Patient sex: F
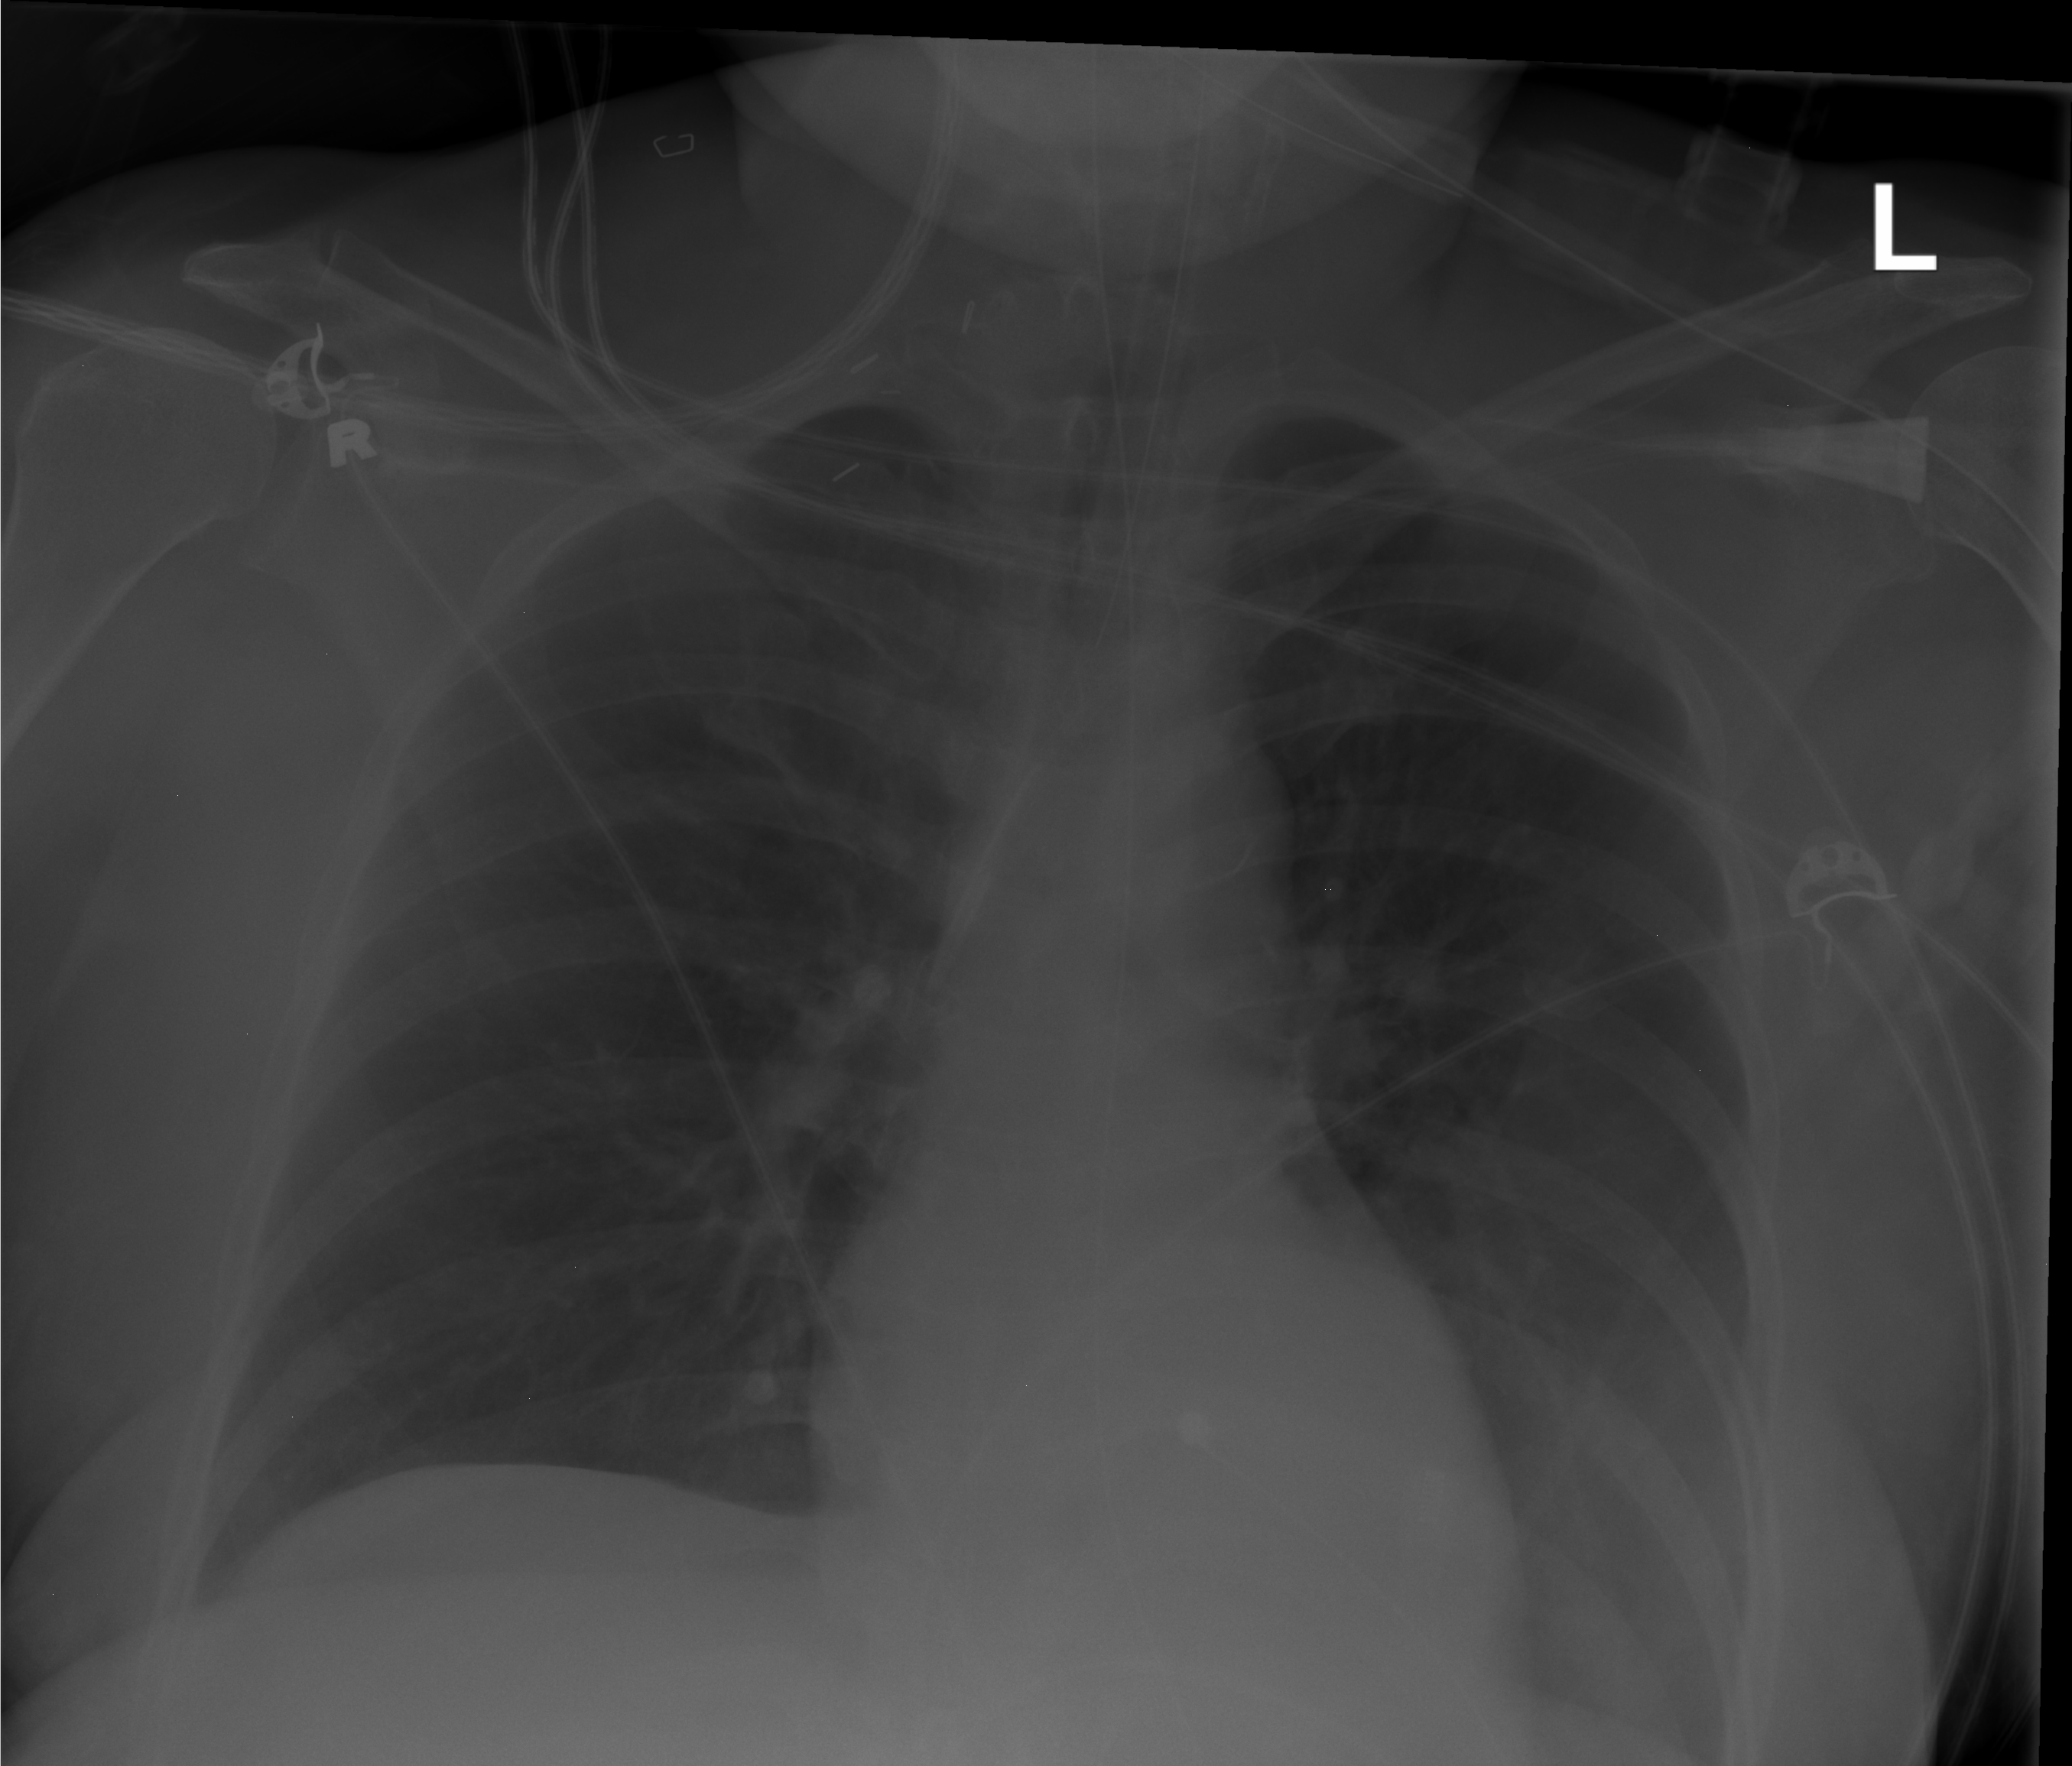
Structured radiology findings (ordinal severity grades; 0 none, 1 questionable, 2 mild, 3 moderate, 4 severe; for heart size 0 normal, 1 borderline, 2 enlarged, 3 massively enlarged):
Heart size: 0
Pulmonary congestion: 0
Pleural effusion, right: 0
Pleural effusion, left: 2
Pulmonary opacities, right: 0
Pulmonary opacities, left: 0
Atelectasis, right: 0
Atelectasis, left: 2